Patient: sex M, age 52
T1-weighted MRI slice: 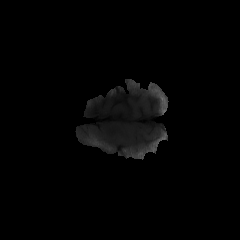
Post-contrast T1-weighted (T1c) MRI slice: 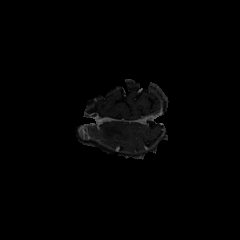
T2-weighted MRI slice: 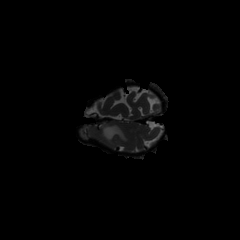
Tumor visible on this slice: yes
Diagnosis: Glioblastoma, IDH-wildtype
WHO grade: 4